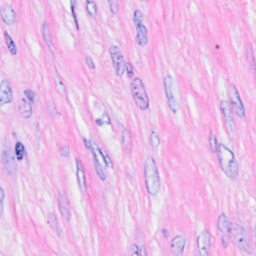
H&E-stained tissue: Breast